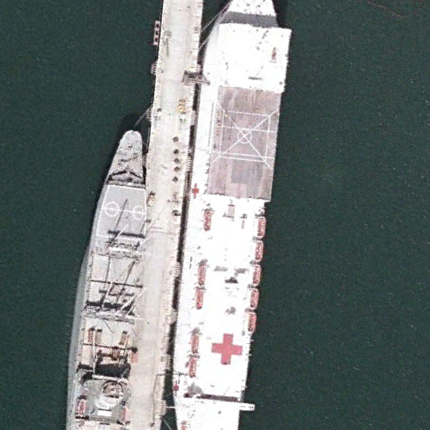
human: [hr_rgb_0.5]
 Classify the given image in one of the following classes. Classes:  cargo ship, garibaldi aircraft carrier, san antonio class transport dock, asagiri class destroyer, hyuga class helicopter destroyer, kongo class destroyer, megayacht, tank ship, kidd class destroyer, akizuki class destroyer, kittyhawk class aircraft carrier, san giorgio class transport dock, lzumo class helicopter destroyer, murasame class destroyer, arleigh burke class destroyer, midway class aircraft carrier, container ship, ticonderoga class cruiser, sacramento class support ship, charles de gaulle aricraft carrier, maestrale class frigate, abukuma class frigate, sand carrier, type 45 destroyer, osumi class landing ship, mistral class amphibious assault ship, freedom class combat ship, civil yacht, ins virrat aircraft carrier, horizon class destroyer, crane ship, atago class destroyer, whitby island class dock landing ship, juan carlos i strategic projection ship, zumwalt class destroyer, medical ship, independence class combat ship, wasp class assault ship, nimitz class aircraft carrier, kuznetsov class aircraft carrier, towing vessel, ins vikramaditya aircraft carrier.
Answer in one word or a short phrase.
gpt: Medical ship